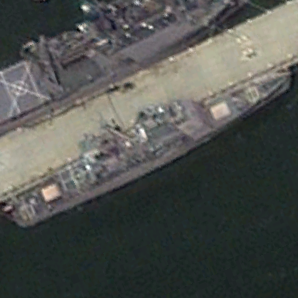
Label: cruiser